Question:
I'm thinking what's the shortcut to to this ? I don't know the exact name to this in XCode. thus I can't bind my key shortcut
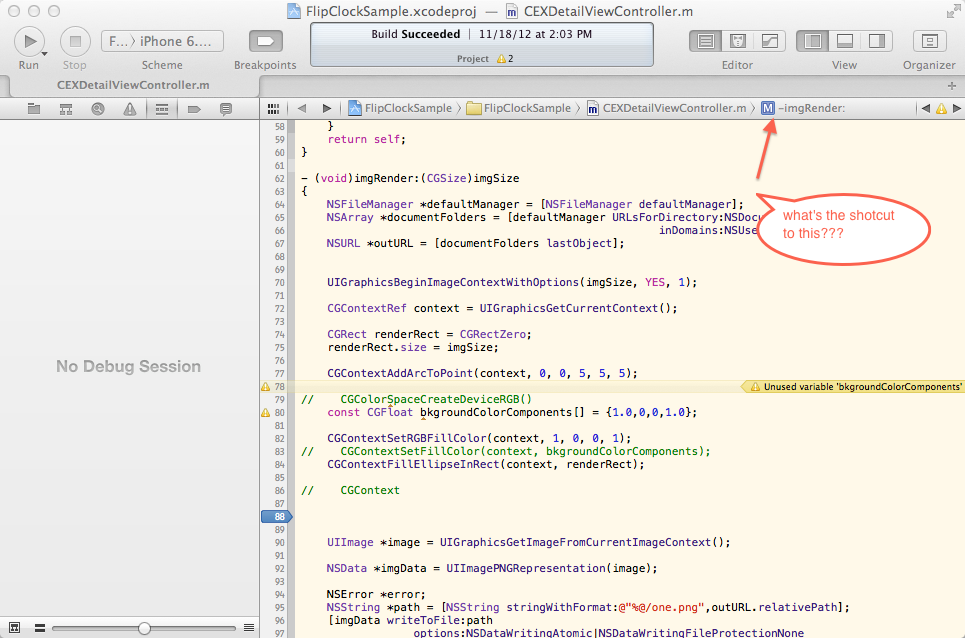
Answer: It's "Show Document Items".
Use + keyboard shortcut.
Under "Key Bindings" is listed as "Standard Editor > Show Documented Items"
or from menu: "View" -> "Standard Editor" -> "Show Documented Items".